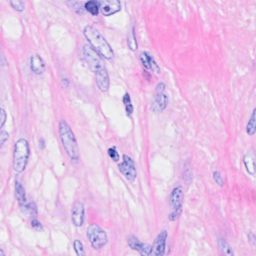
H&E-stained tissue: Breast